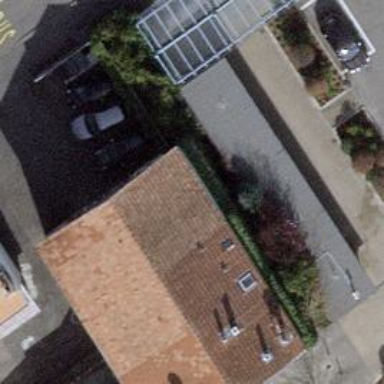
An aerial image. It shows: Bicycle parking area with stands.